Aerial crown-view tile of a tropical tree (Barro Colorado Island, Panama), acquired 20250616:
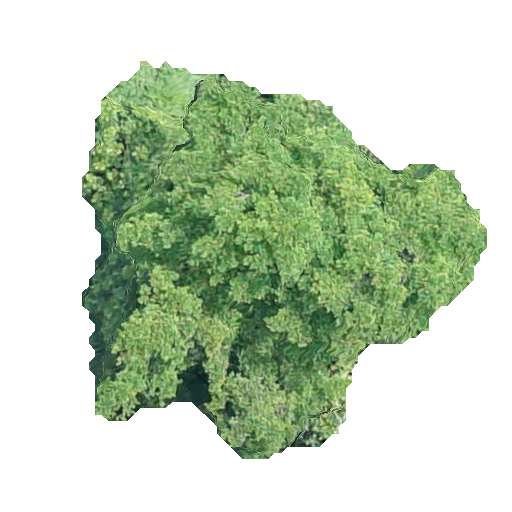
Species: Tabernaemontana arborea
GBIF accepted scientific name: Tabernaemontana arborea
Crown area: 156.296 m²